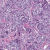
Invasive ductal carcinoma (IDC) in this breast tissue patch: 1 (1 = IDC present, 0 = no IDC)